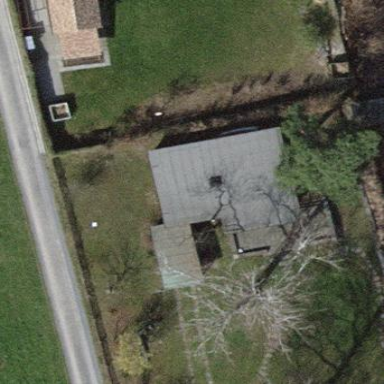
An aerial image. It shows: Bungalow.